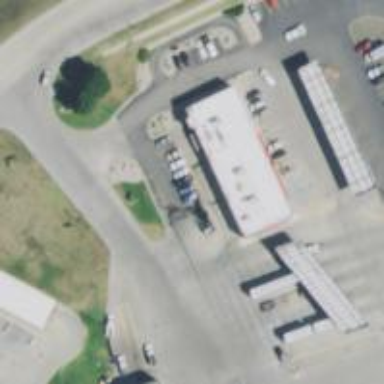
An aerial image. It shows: Convenience shop.